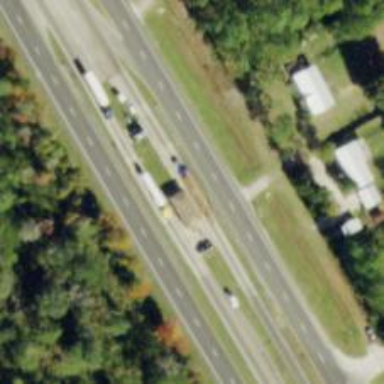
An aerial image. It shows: Trunk link highway.